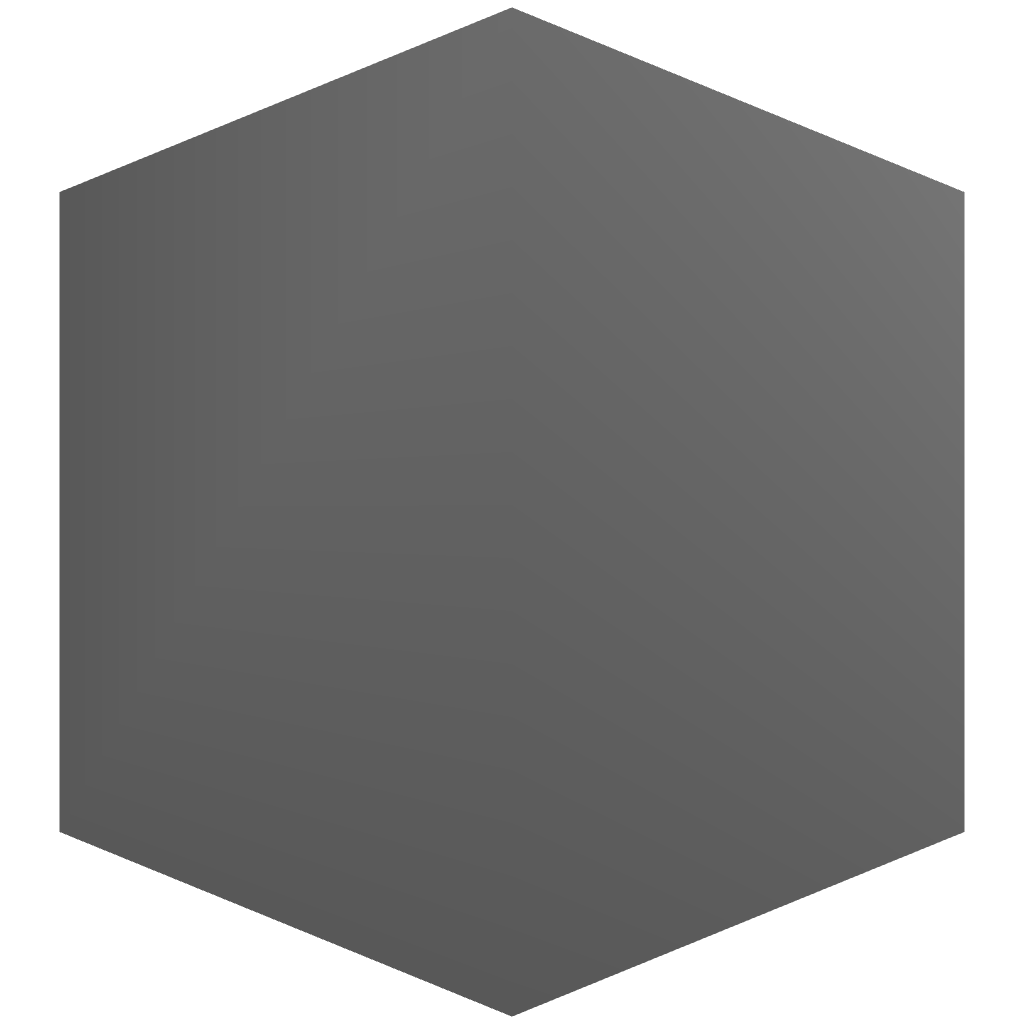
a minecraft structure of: Basic Raised Ranch bad low quality